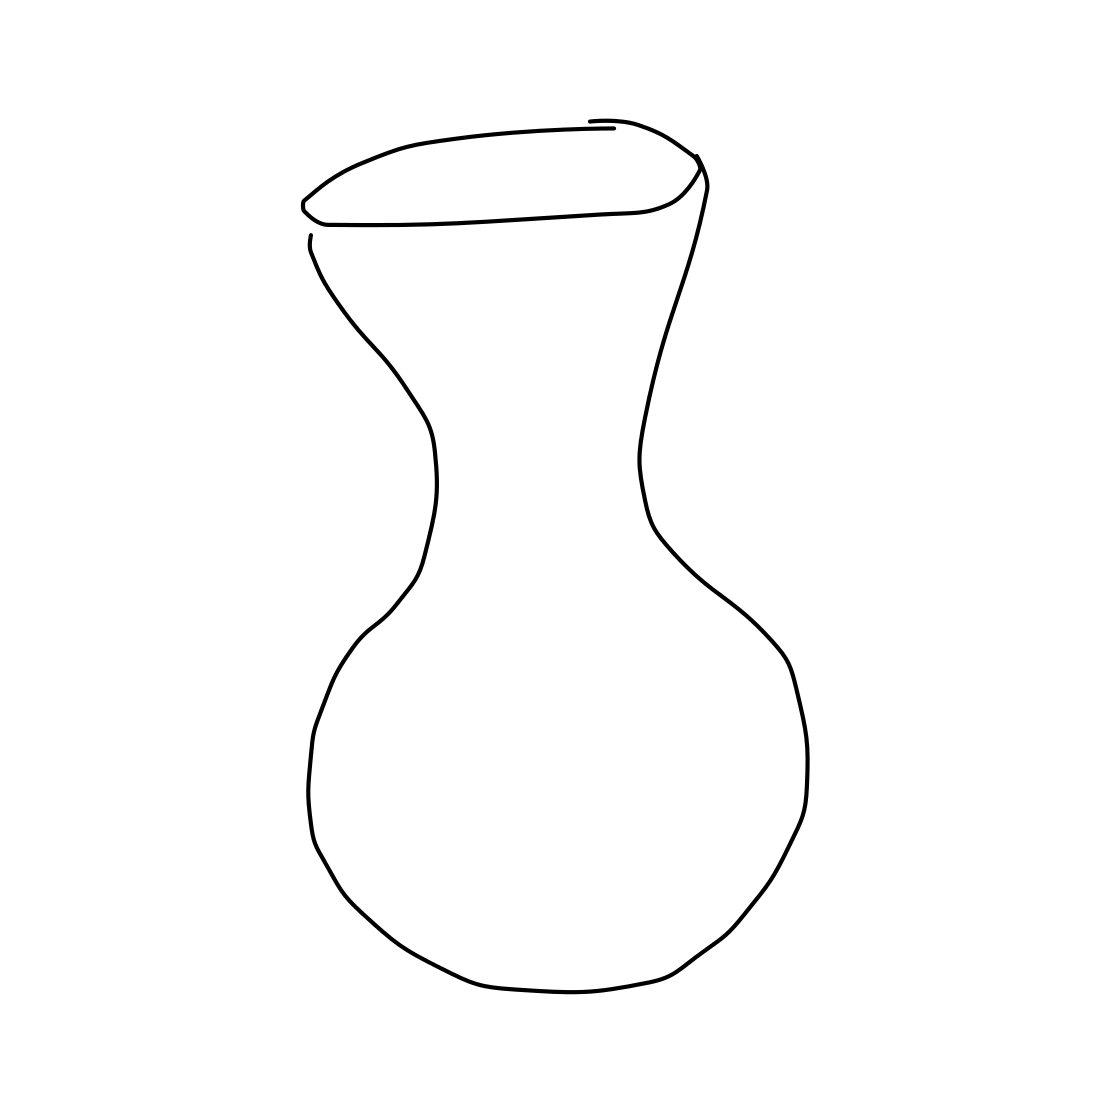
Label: vase